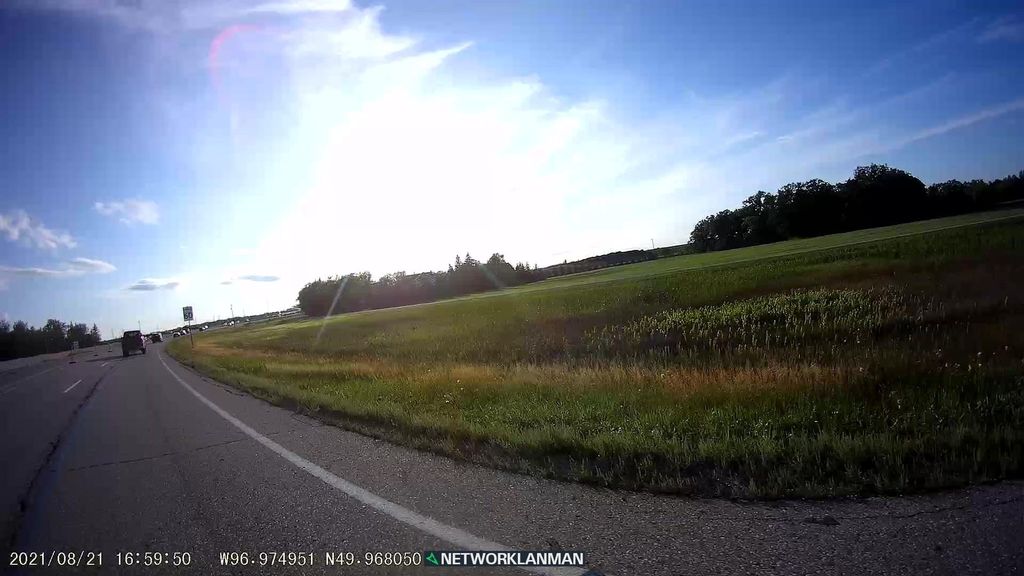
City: winnipeg